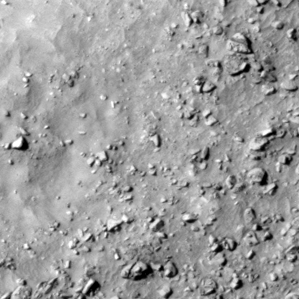
Label: non_frost